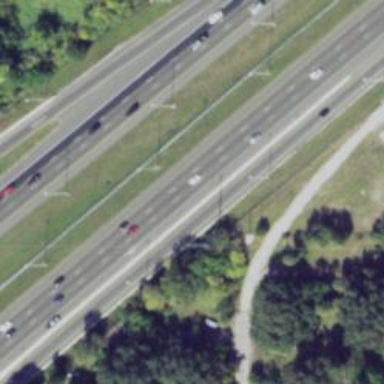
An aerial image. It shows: Split diamond junction on motorway link.